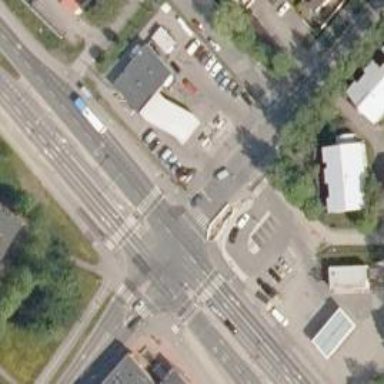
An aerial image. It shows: Crossing on the road.